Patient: sex F, age 61
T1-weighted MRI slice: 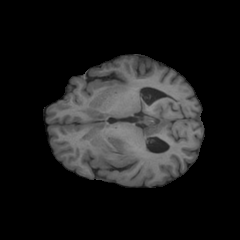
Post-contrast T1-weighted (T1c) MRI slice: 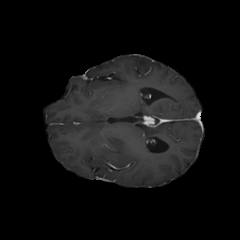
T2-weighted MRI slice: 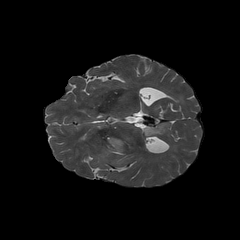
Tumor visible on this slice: yes
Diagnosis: Astrocytoma, IDH-wildtype
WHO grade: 2